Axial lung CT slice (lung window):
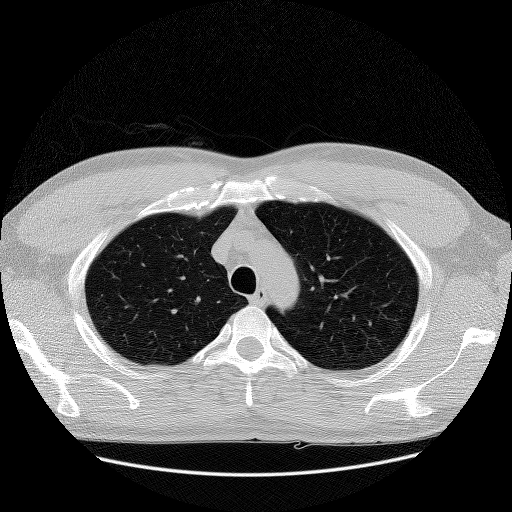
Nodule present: no